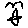
Label: bird